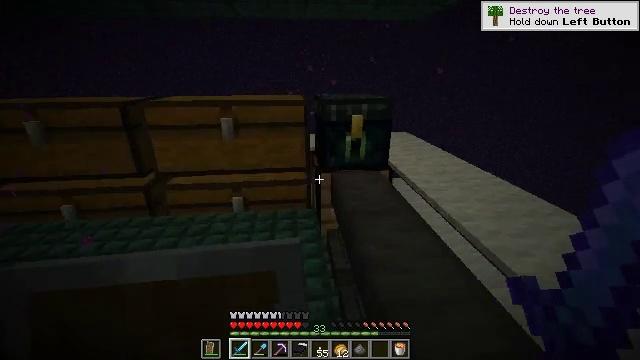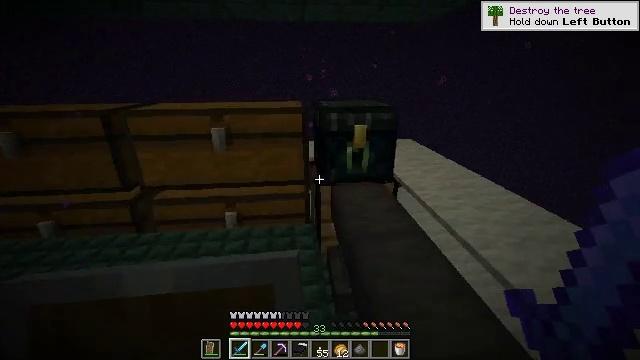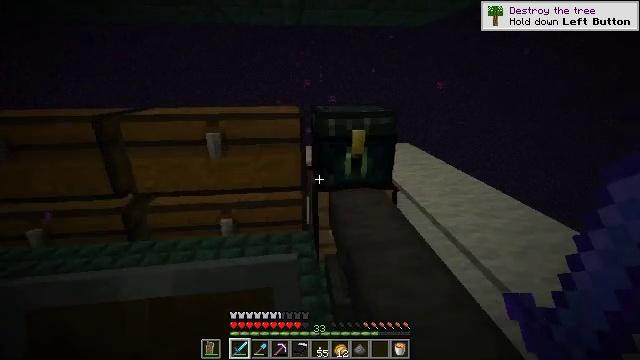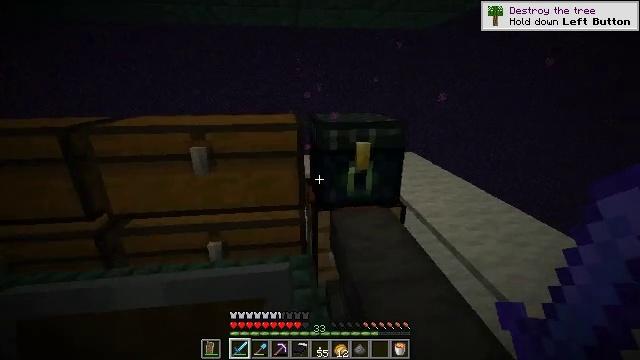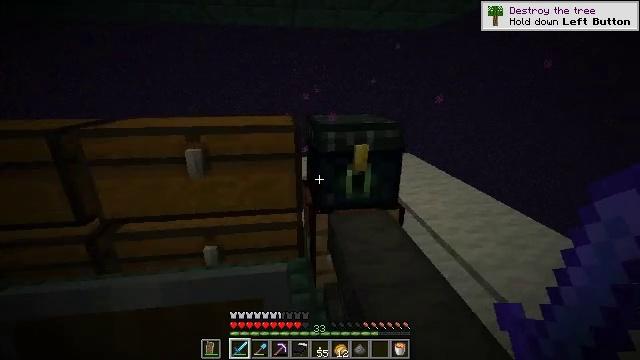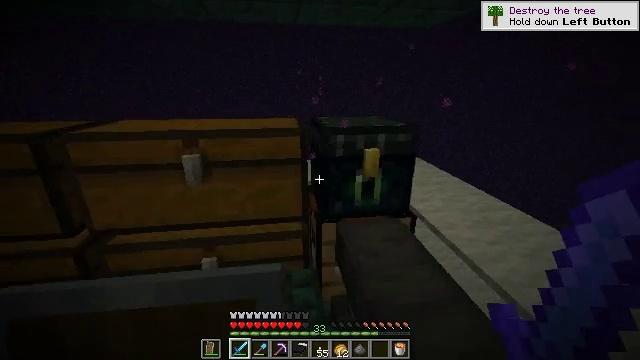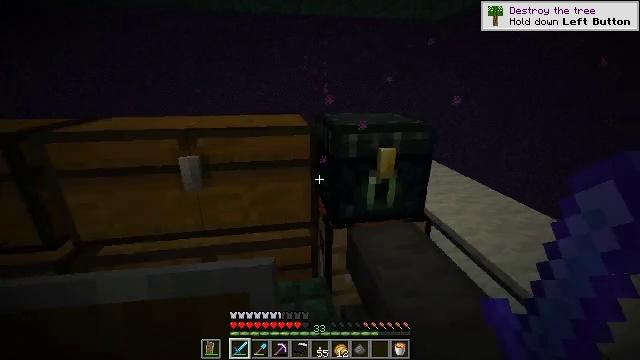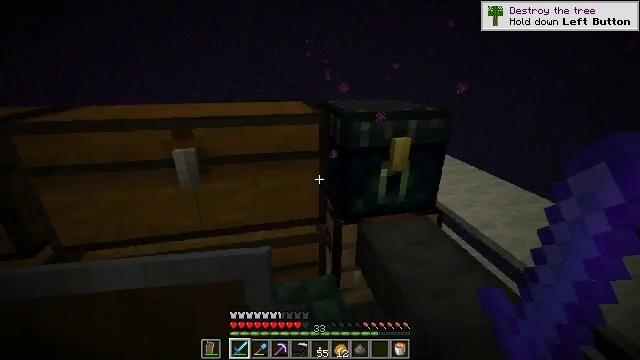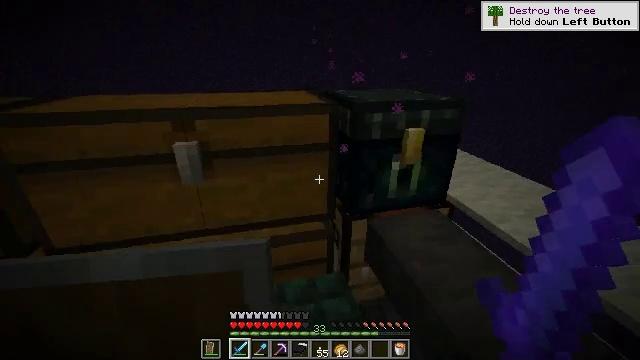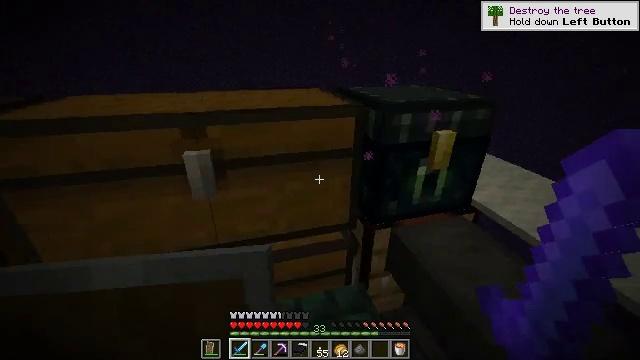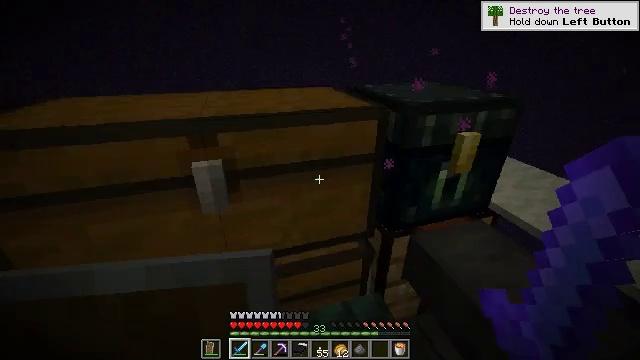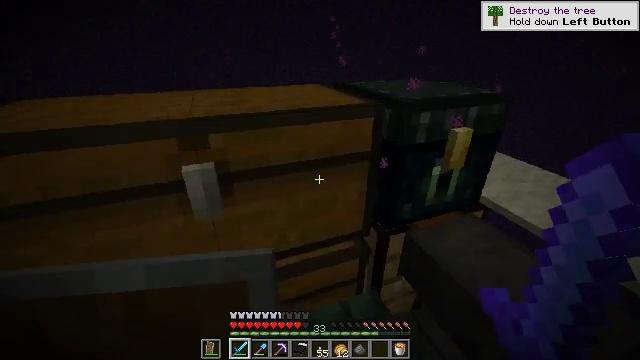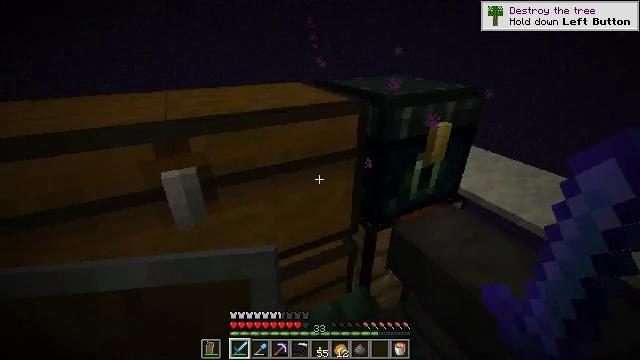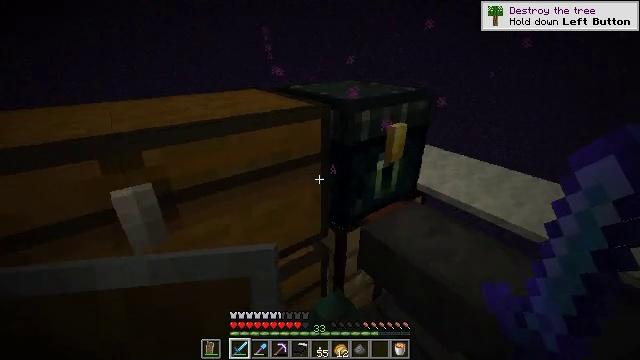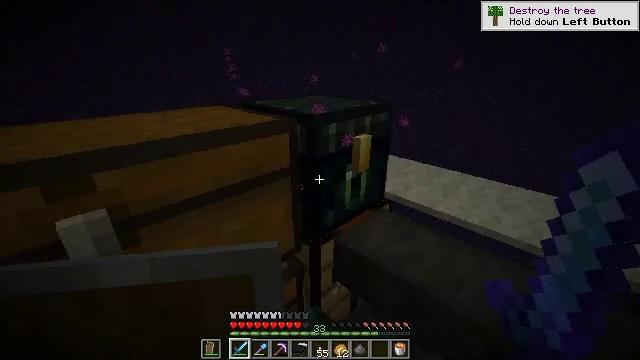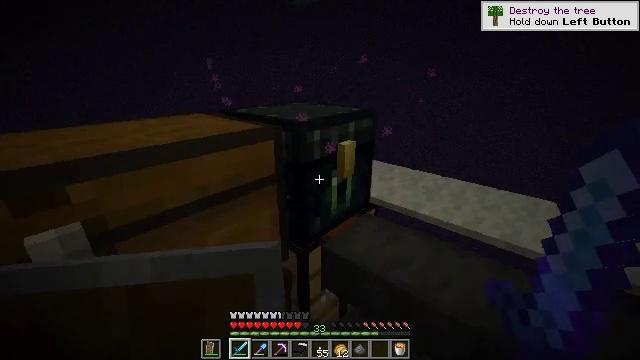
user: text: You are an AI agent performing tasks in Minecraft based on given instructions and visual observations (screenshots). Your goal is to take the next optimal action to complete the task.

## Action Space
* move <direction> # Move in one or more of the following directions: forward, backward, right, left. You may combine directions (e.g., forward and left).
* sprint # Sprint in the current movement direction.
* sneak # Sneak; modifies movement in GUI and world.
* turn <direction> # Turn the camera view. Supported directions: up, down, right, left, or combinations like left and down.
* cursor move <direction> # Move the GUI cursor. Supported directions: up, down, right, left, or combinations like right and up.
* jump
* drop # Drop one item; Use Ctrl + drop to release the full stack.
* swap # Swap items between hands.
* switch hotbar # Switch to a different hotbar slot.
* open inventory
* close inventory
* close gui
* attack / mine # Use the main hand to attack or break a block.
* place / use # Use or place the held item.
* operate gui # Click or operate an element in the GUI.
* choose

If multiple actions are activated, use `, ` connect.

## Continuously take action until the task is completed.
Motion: motion action
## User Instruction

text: Kill mobs.
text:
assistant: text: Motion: move forward
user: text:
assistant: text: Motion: move forward
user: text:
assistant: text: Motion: move forward and move left
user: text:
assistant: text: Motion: move forward and move left
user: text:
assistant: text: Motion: move forward and move left
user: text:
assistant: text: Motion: move forward and move left, turn right
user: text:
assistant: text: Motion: move forward and move left, turn right and down
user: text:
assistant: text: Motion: move forward and move left, turn right and down
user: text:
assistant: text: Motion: move forward and move left, turn right and down
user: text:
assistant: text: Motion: turn right and down
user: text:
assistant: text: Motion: turn right
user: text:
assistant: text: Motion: turn right
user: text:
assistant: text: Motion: turn right and up
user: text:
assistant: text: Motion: turn right and up
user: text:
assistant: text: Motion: turn right and up
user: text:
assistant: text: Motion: no_op
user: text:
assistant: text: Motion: no_op
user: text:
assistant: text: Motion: no_op
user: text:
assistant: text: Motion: use / place
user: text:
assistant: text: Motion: use / place
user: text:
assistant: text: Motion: use / place
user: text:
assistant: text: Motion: use / place
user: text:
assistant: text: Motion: no_op
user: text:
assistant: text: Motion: open gui
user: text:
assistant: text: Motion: no_op
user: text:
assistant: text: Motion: no_op
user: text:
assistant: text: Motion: no_op
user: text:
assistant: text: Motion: cursor move up
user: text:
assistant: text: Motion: cursor move up
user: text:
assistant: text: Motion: no_op